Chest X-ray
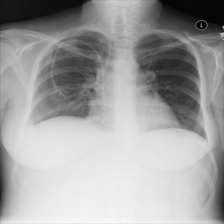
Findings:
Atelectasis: negative
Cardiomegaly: negative
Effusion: positive
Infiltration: negative
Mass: negative
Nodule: negative
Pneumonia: negative
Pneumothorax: negative
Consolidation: negative
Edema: negative
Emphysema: negative
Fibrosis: negative
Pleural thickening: negative
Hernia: negative